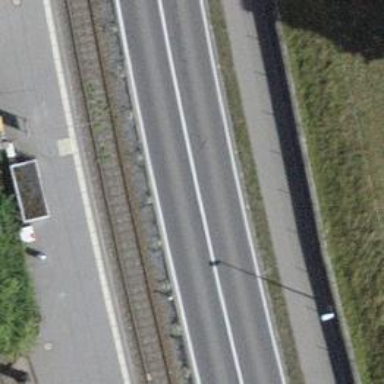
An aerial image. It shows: Primary highway with track for cycling on the right side.